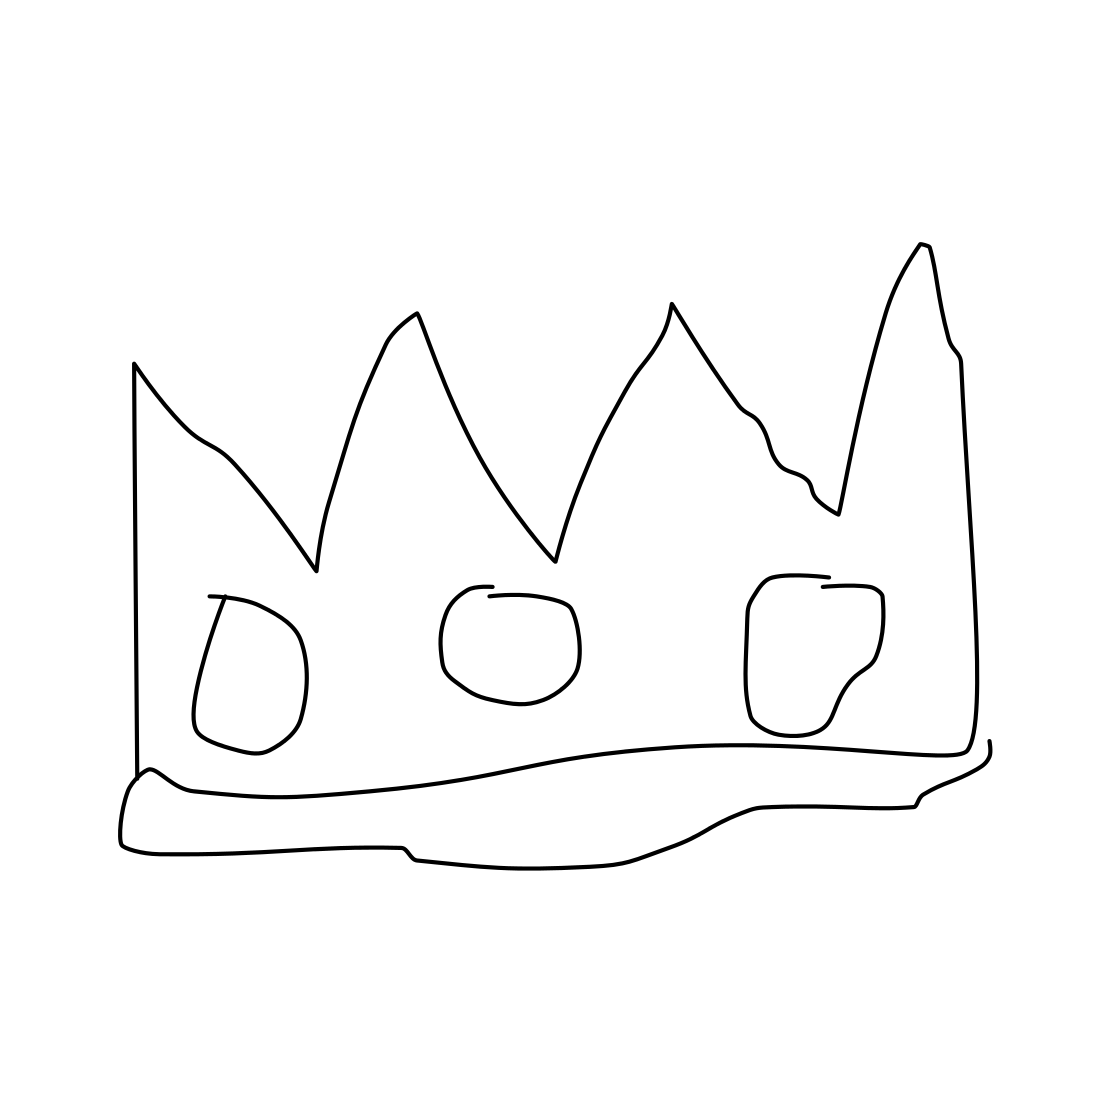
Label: crown